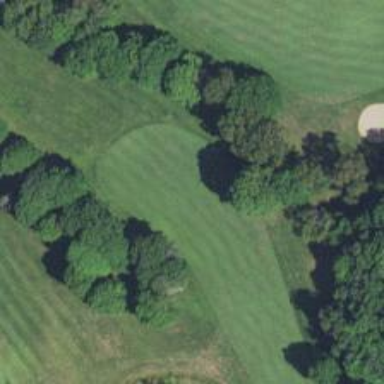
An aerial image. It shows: View of golf hole.